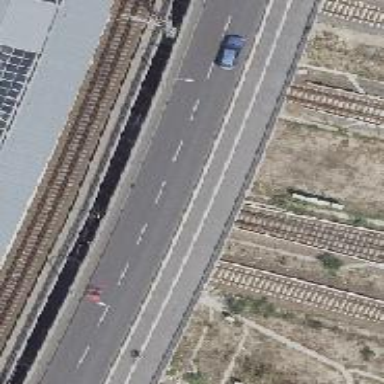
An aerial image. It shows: Electrified light rail railway.